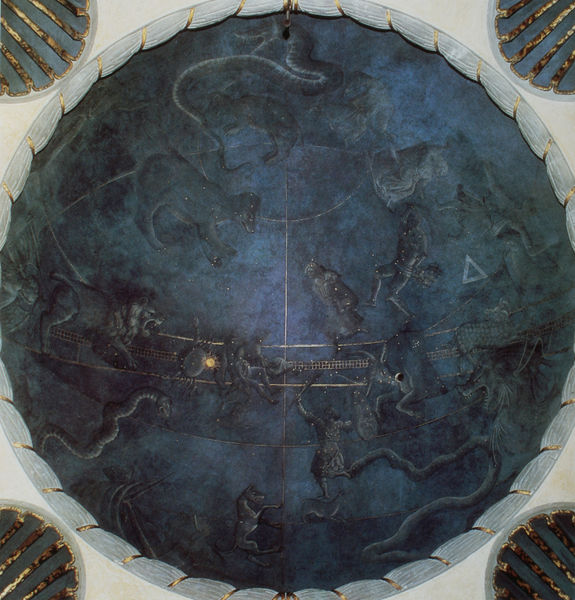
Titel: Alte Sakristei - Kuppel des Altarraumes, Sternenhimmel
Standort: Florenz
Institution: San Lorenzo
Schlagwörter: baum, blau, dunkel, gemälde, himmel, kampf, meer, weiß, wolf, dreieck, grün, menschen, grau, licht, männer, schwarz, zeichen, blick, tiere, symbolismus, band, mensch, rahmen, sonne, gold, decke, kreis, pferd, pferde, rund, engel, nachthimmel, bogen, klein, linien, grisaille, rand, figuren, kuppel, krieg, dekoration, jugendstil, detail, streifen, stuck, katze, waage, linie, groß, scheibe, sternbild, sterne, sternenhimmel, kreise, schlange, kugel, kranz, mythologie, zwickel, löwen, schlangen, löwe, muschel, deckengemälde, fresko, goldrand, schütze, globus, stier, bär, sternzeichen, welt, drachen, fresco, drache, krebs, monster, widder, all, seemonster, zwilling, astrologie, tierkreis, tierkreiszeichen, bestien, horoskop, wassermann, erdball, strene, sternhimmel, sternbilder, himmelskörper, himmelsglobus, ungetiere, sternenbilder, wandmalererei